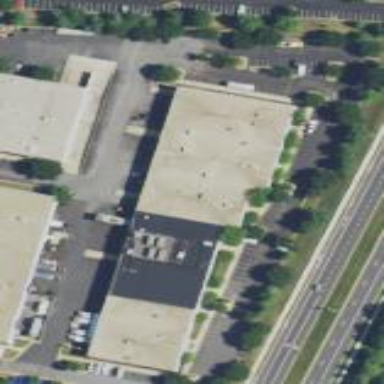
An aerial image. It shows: Commercial building.